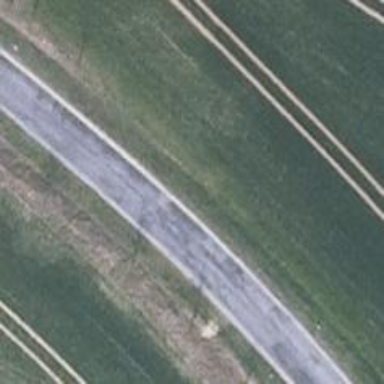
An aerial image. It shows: Tertiary road.